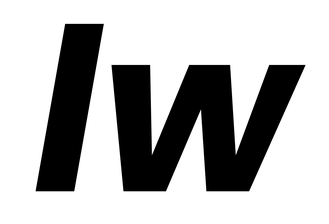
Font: Poppins-BoldItalic